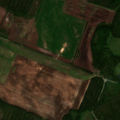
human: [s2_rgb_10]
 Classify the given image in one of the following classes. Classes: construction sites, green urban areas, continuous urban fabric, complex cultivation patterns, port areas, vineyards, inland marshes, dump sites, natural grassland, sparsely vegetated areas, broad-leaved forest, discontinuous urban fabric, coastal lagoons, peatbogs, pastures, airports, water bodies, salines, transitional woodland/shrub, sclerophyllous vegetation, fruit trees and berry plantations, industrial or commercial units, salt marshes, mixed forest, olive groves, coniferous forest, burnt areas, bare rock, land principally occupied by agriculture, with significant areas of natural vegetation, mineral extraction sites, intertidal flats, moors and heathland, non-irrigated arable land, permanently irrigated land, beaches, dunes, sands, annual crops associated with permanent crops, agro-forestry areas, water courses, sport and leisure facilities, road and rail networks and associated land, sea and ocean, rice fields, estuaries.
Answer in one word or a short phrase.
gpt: non-irrigated arable land, coniferous forest, transitional woodland/shrub